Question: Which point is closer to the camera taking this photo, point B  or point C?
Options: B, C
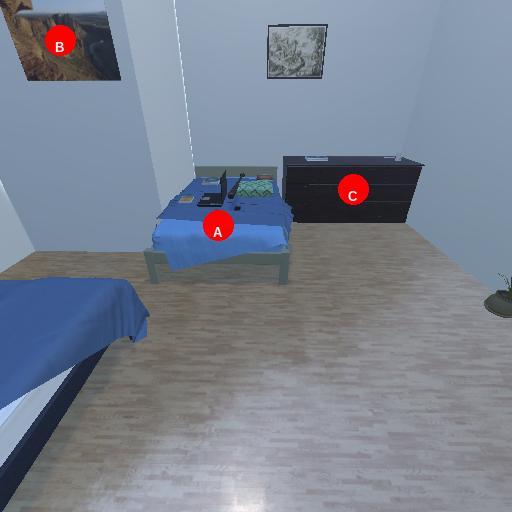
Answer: B